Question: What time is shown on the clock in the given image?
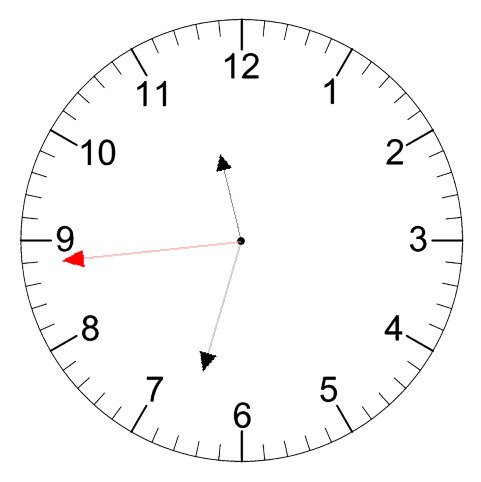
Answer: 11:32:44